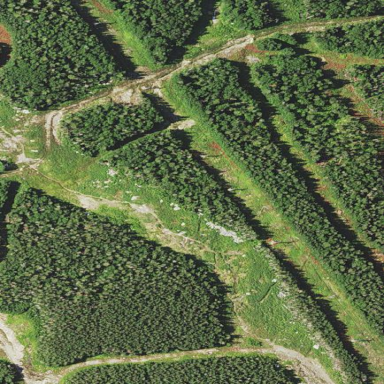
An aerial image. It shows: Coniferous forest area.